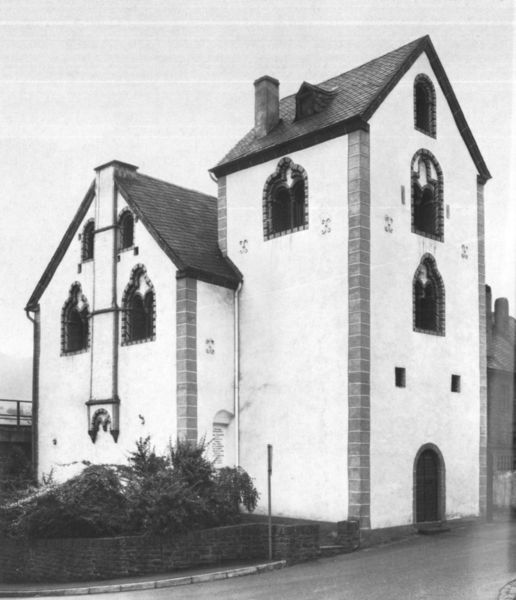
Titel: Karden, Stiftsstr. 30, sog. Korbisch
Standort: Karden (EU - D - RP)
Schlagwörter: himmel, weiß, fenster, grau, schwarz, strasse, tür, dach, gebäude, haus, architektur, stein, steine, strauch, busch, kirche, kamin, schornstein, turm, garten, fassade, dächer, mauer, backstein, foto, eingang, burg, eckig, schwarzweiß, löcher, portal, romanik, kapelle, gaube, verzeirung, glocken, lisene, wehrturm